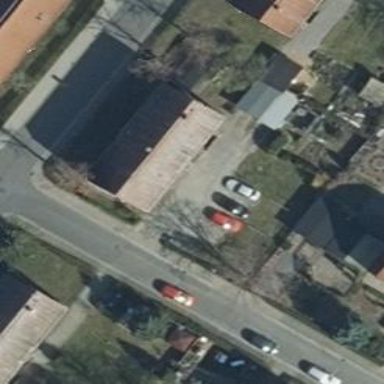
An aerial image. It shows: Residential building.